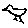
Label: bird